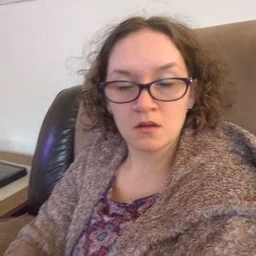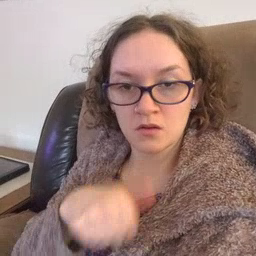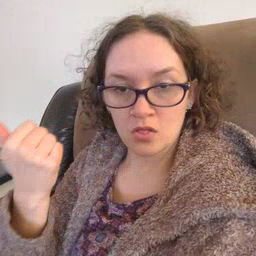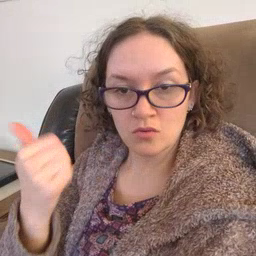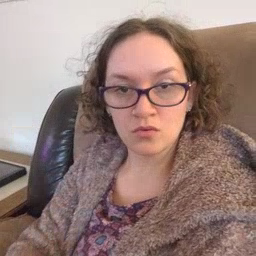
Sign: another